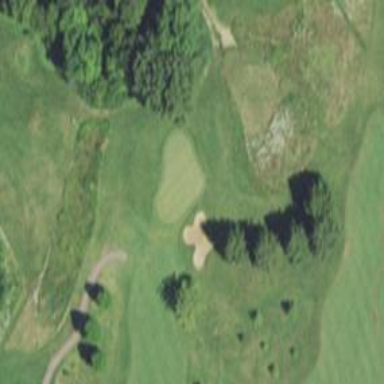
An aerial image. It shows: View of golf hole.